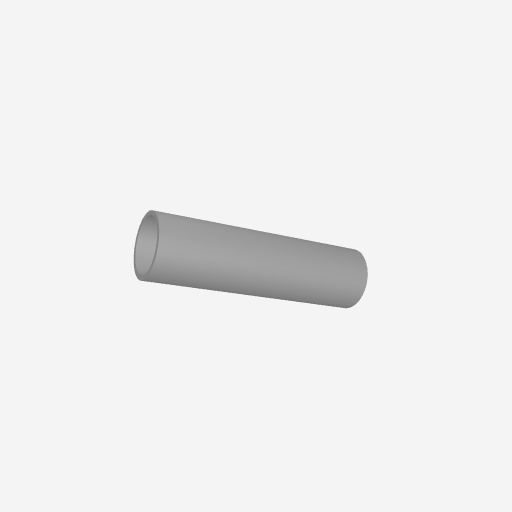
Part: AluminumTube12ID14OD50